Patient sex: M
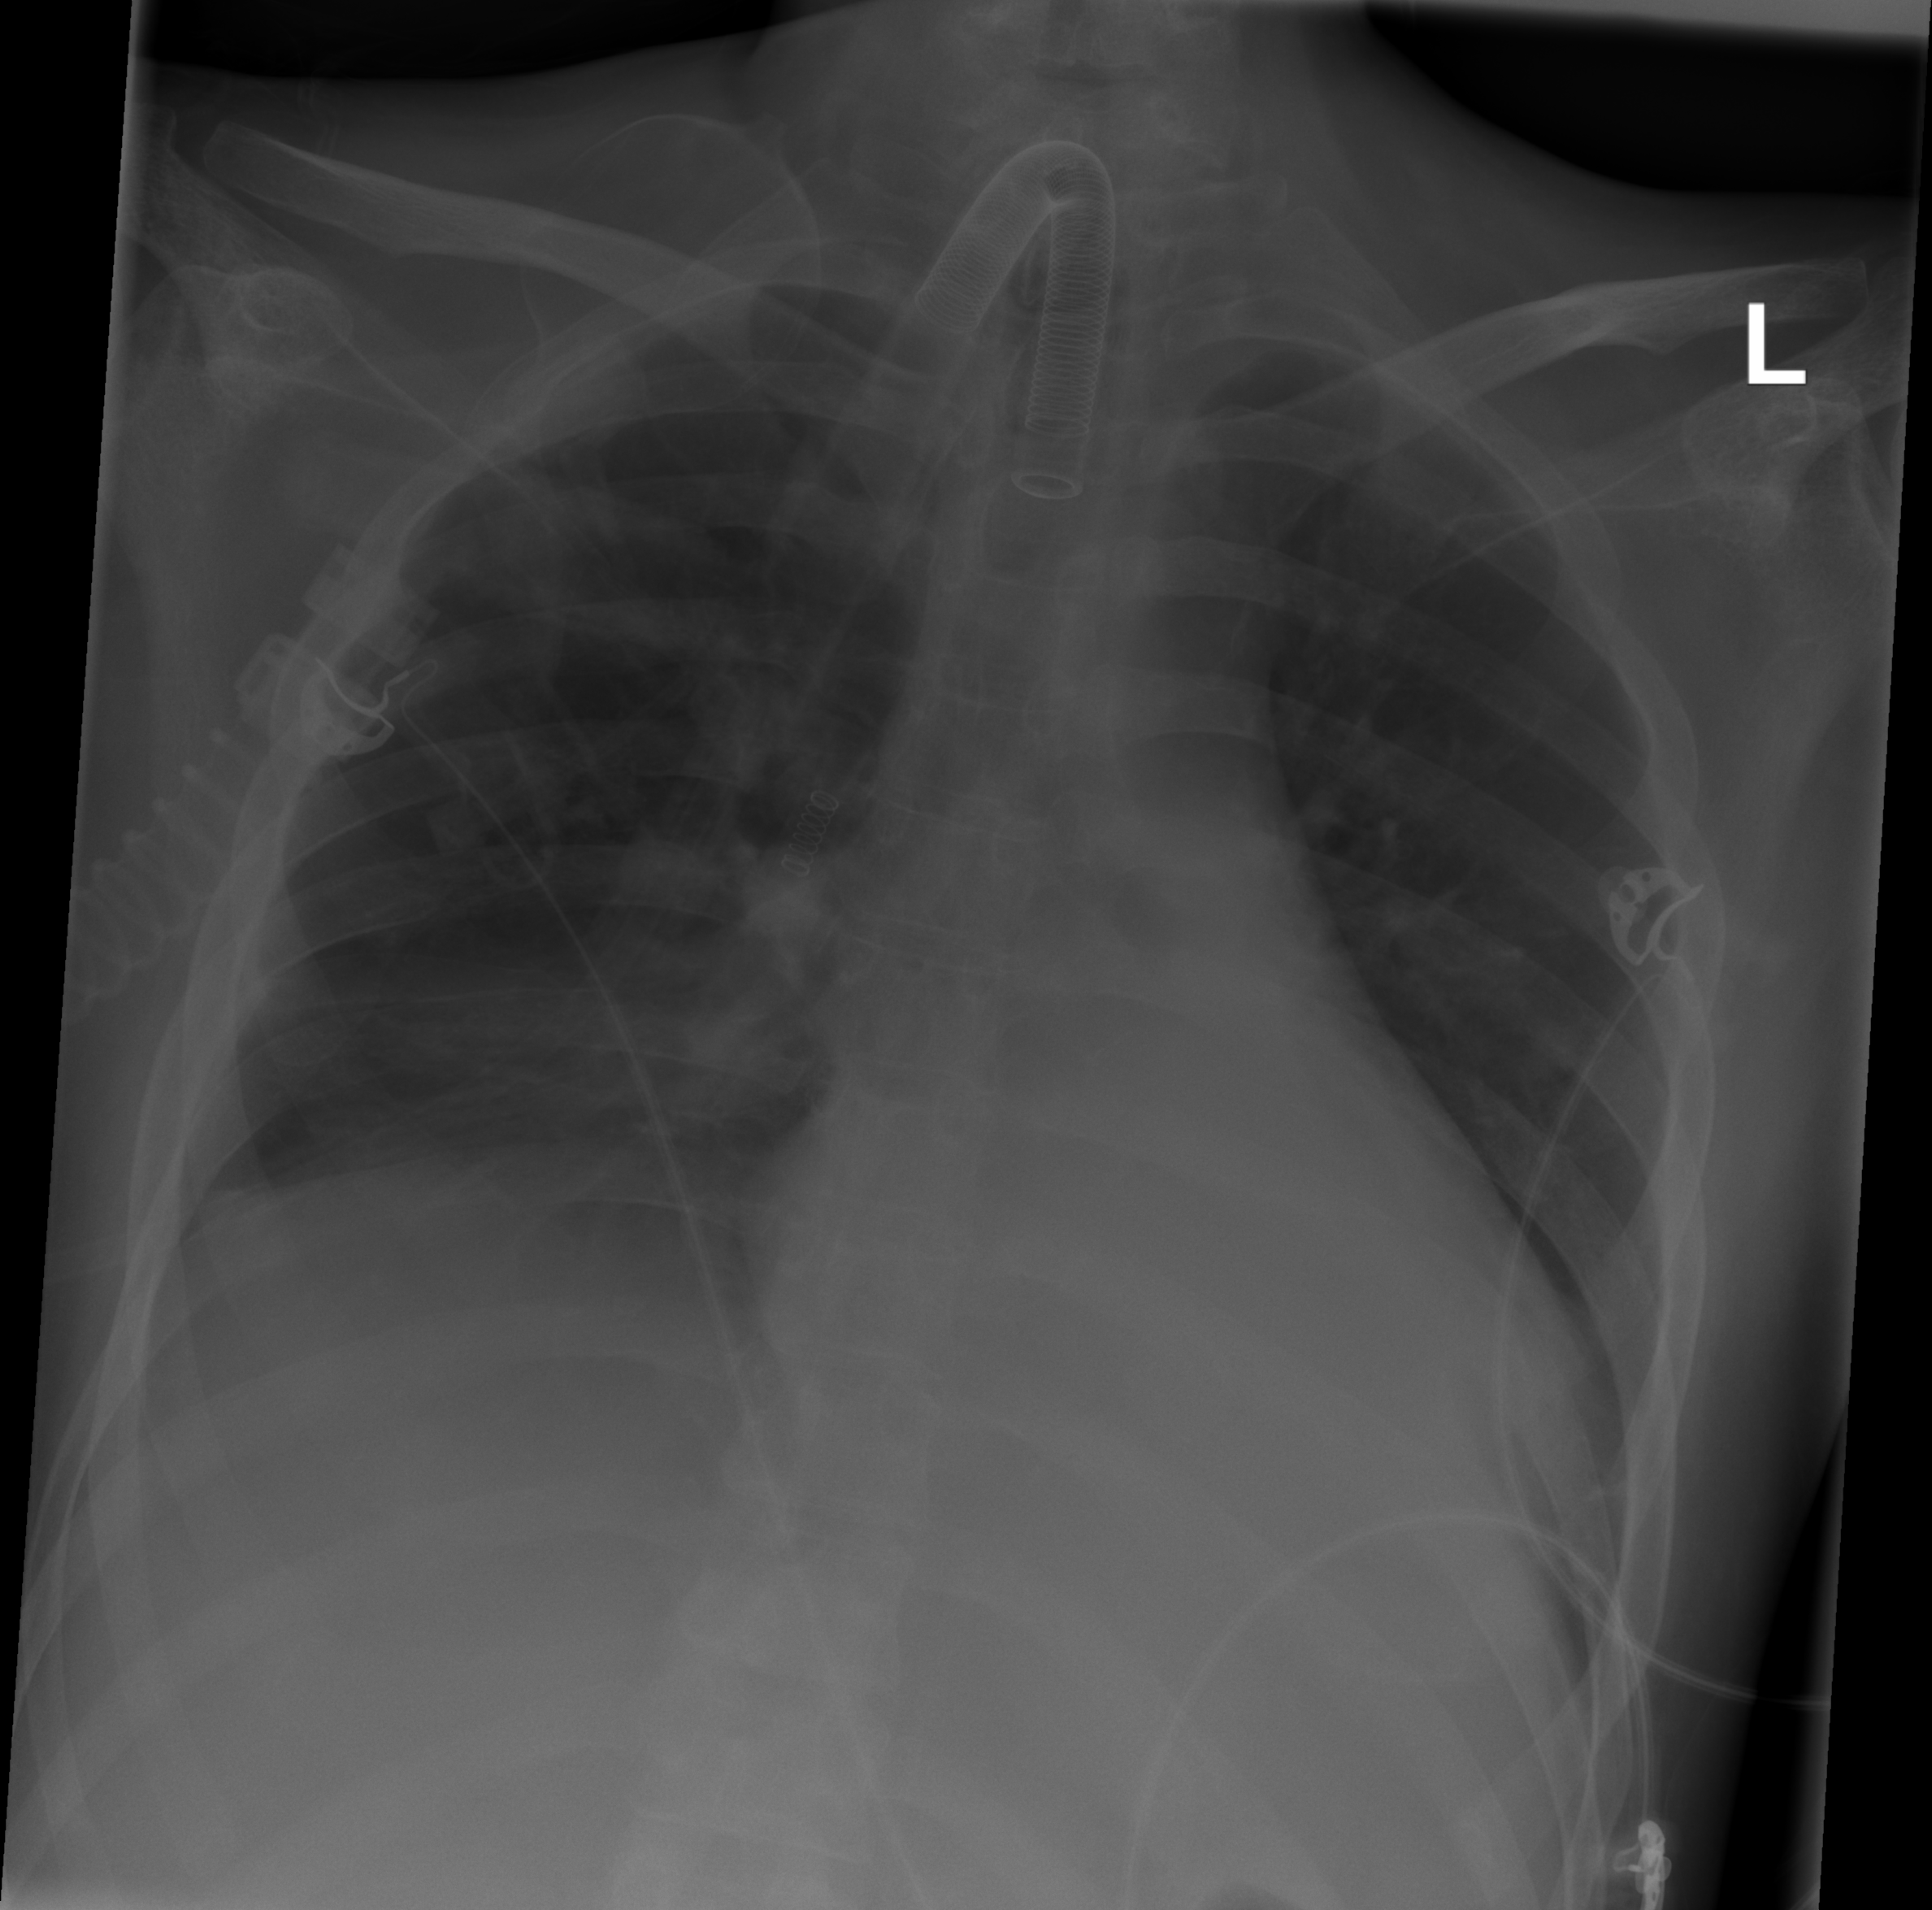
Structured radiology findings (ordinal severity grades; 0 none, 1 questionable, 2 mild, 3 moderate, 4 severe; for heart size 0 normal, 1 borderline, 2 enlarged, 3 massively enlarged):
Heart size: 0
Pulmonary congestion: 0
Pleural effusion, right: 0
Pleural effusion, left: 0
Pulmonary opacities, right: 2
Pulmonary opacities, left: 0
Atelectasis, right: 0
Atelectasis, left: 0